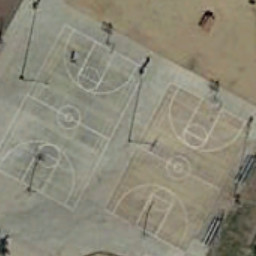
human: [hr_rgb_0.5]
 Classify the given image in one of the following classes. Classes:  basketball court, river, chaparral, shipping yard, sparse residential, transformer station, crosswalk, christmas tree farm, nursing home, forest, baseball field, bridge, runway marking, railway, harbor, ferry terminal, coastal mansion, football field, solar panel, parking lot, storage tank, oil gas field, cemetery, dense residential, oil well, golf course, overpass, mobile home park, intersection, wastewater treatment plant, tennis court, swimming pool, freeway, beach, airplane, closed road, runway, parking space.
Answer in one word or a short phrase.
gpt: basketball court